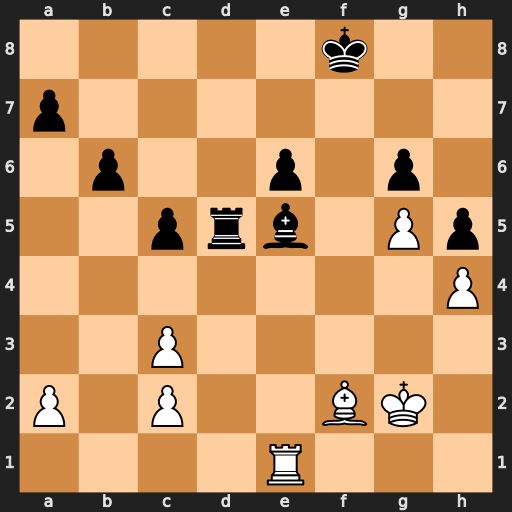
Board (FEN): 5k2/p7/1p2p1p1/2prb1Pp/7P/2P5/P1P2BK1/4R3
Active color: w
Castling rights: -
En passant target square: -
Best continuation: c4 Rd2 Rxe5